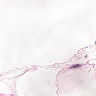
Metastatic tissue present: no